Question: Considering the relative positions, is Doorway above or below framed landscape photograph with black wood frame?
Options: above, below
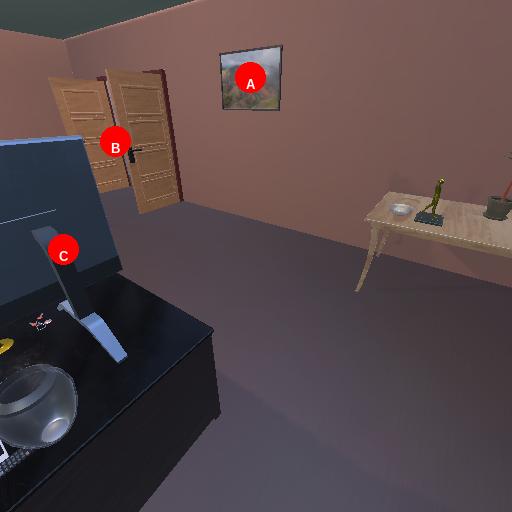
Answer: above